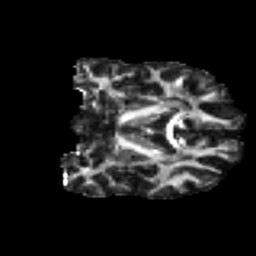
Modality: FA
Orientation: coronal
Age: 60
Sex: male
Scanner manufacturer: ge
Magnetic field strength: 3 T
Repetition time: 7.8 s
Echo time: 0.061 s